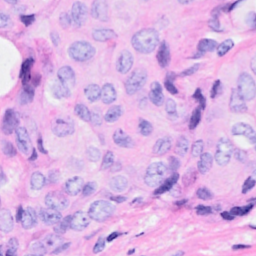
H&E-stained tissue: Breast